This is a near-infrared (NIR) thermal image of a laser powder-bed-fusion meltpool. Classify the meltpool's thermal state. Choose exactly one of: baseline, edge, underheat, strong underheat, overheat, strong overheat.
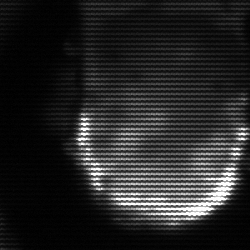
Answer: baseline